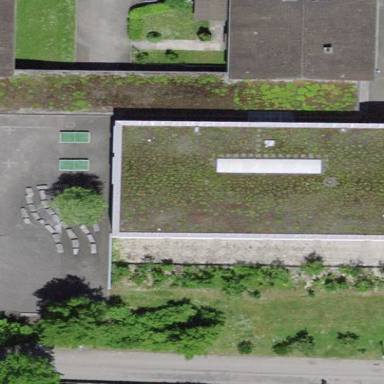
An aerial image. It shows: School building.